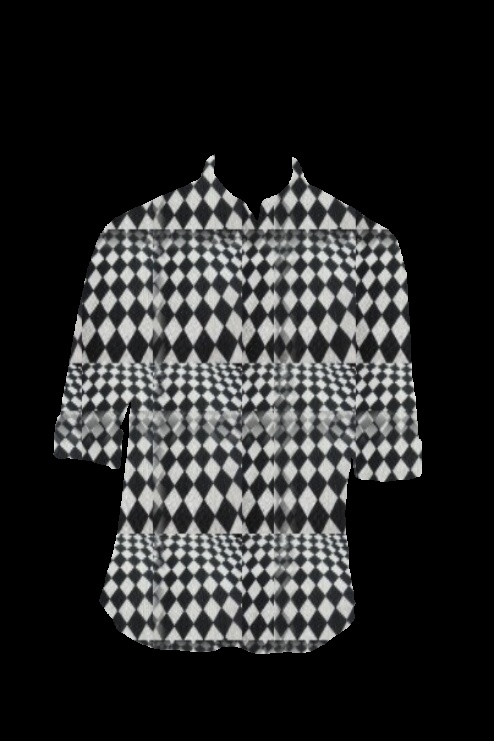
black white checkerboard tee